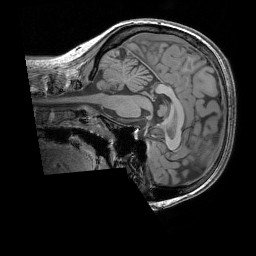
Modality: T1w
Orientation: sagittal
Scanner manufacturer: siemens
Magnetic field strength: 3 T
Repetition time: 1.83 s
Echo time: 0.00303 s